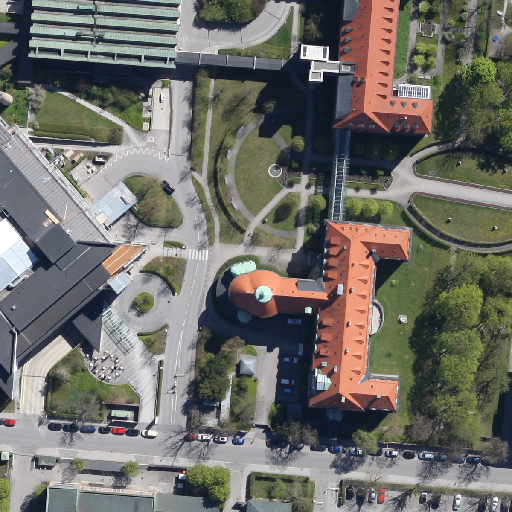
Referring expression: paved road